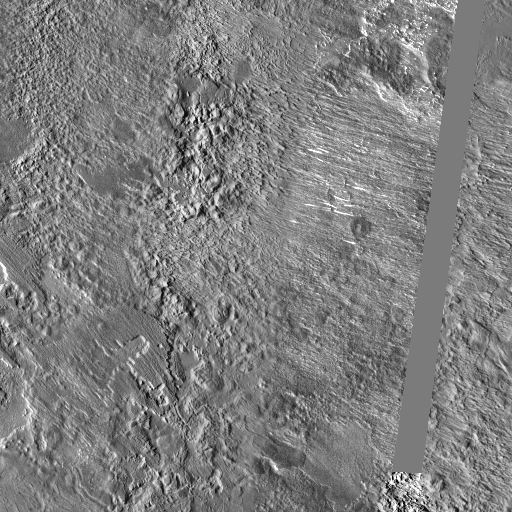
Crater classes present: Background